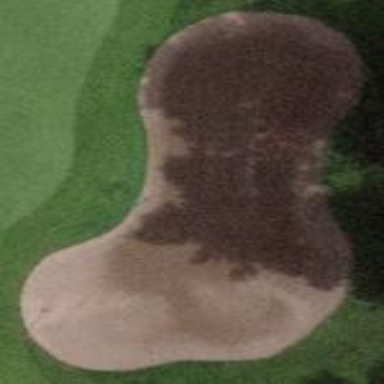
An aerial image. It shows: Golf bunker.